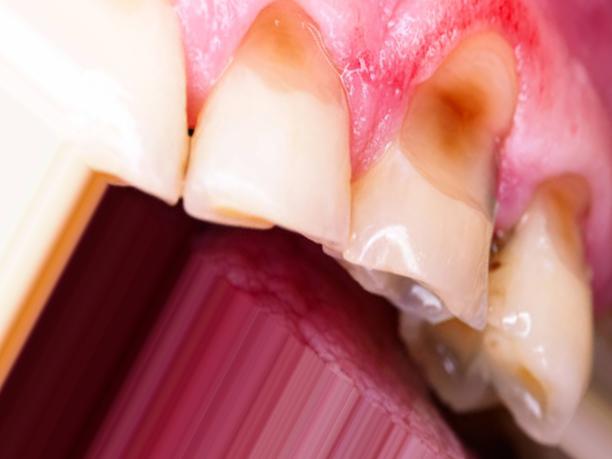
Condition: Caries